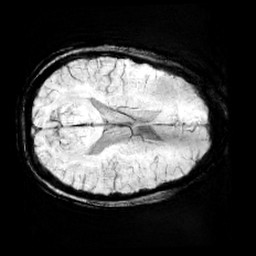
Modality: minIP
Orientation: axial
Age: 10
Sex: female
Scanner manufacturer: siemens
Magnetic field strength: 3 T
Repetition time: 0.027 s
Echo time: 0.02 s